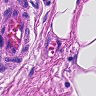
Metastatic tissue present: no